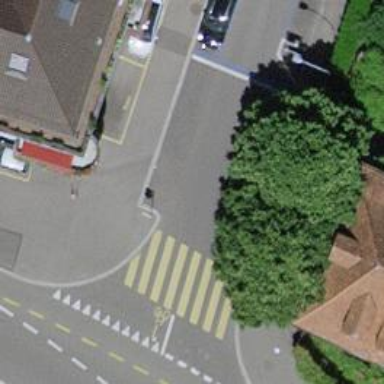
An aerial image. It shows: Kerb serving as barrier.